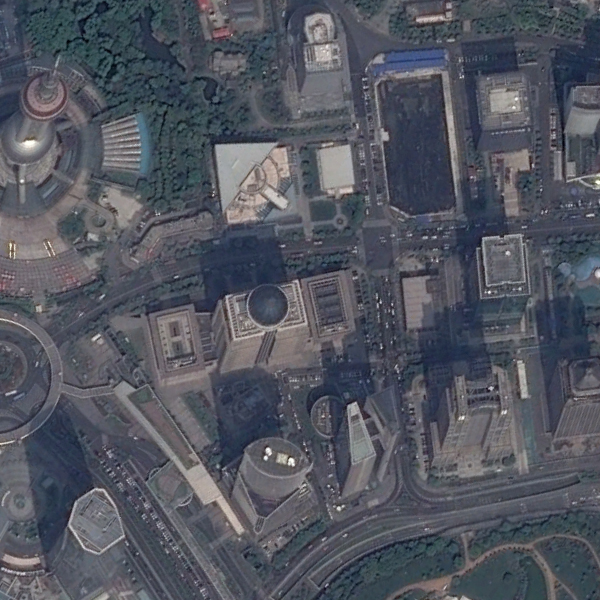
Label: Commercial